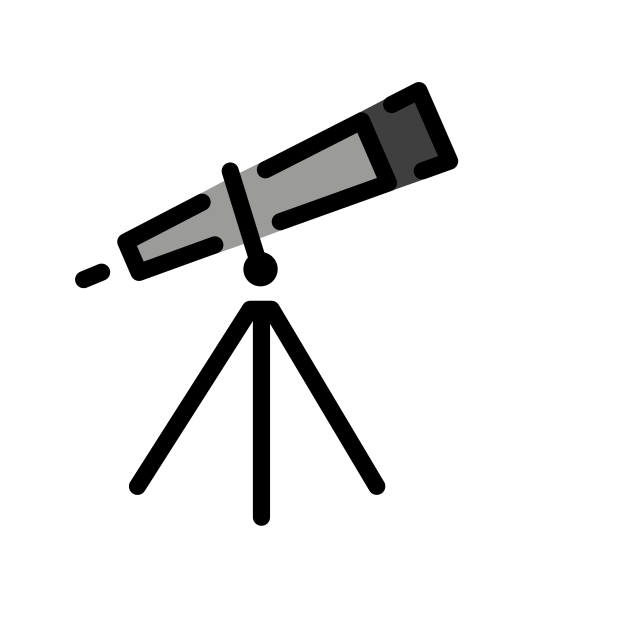
telescope